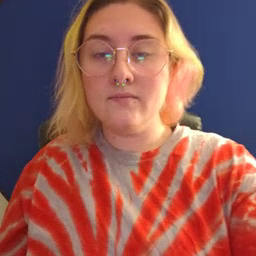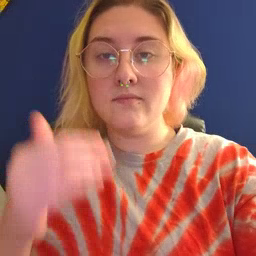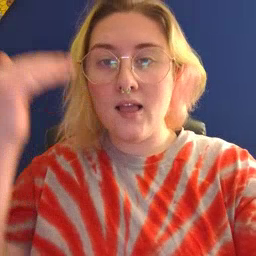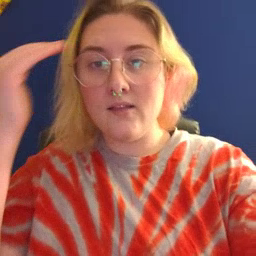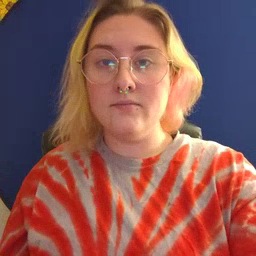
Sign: head